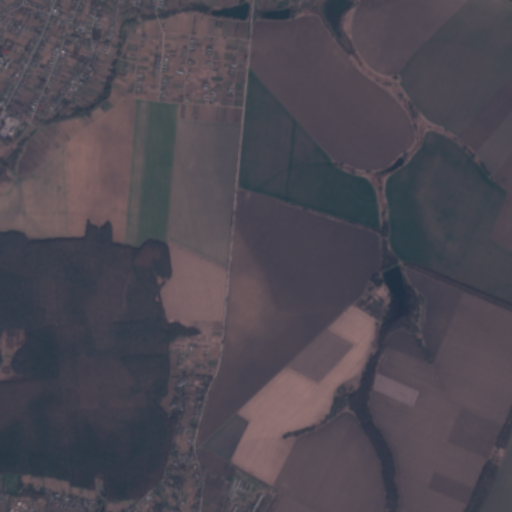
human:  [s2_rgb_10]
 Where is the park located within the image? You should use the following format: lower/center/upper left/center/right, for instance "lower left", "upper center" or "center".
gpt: The park is located in the lower left of the image.
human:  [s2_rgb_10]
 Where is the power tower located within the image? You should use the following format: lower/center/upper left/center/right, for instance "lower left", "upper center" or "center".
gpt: The power tower is located in the upper right of the image.
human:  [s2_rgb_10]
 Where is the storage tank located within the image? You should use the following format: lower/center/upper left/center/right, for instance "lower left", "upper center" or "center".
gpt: The storage tank is located in the lower left of the image.
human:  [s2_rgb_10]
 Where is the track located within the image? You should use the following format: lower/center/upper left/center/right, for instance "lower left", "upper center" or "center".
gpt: There is no track in the image.